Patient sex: M
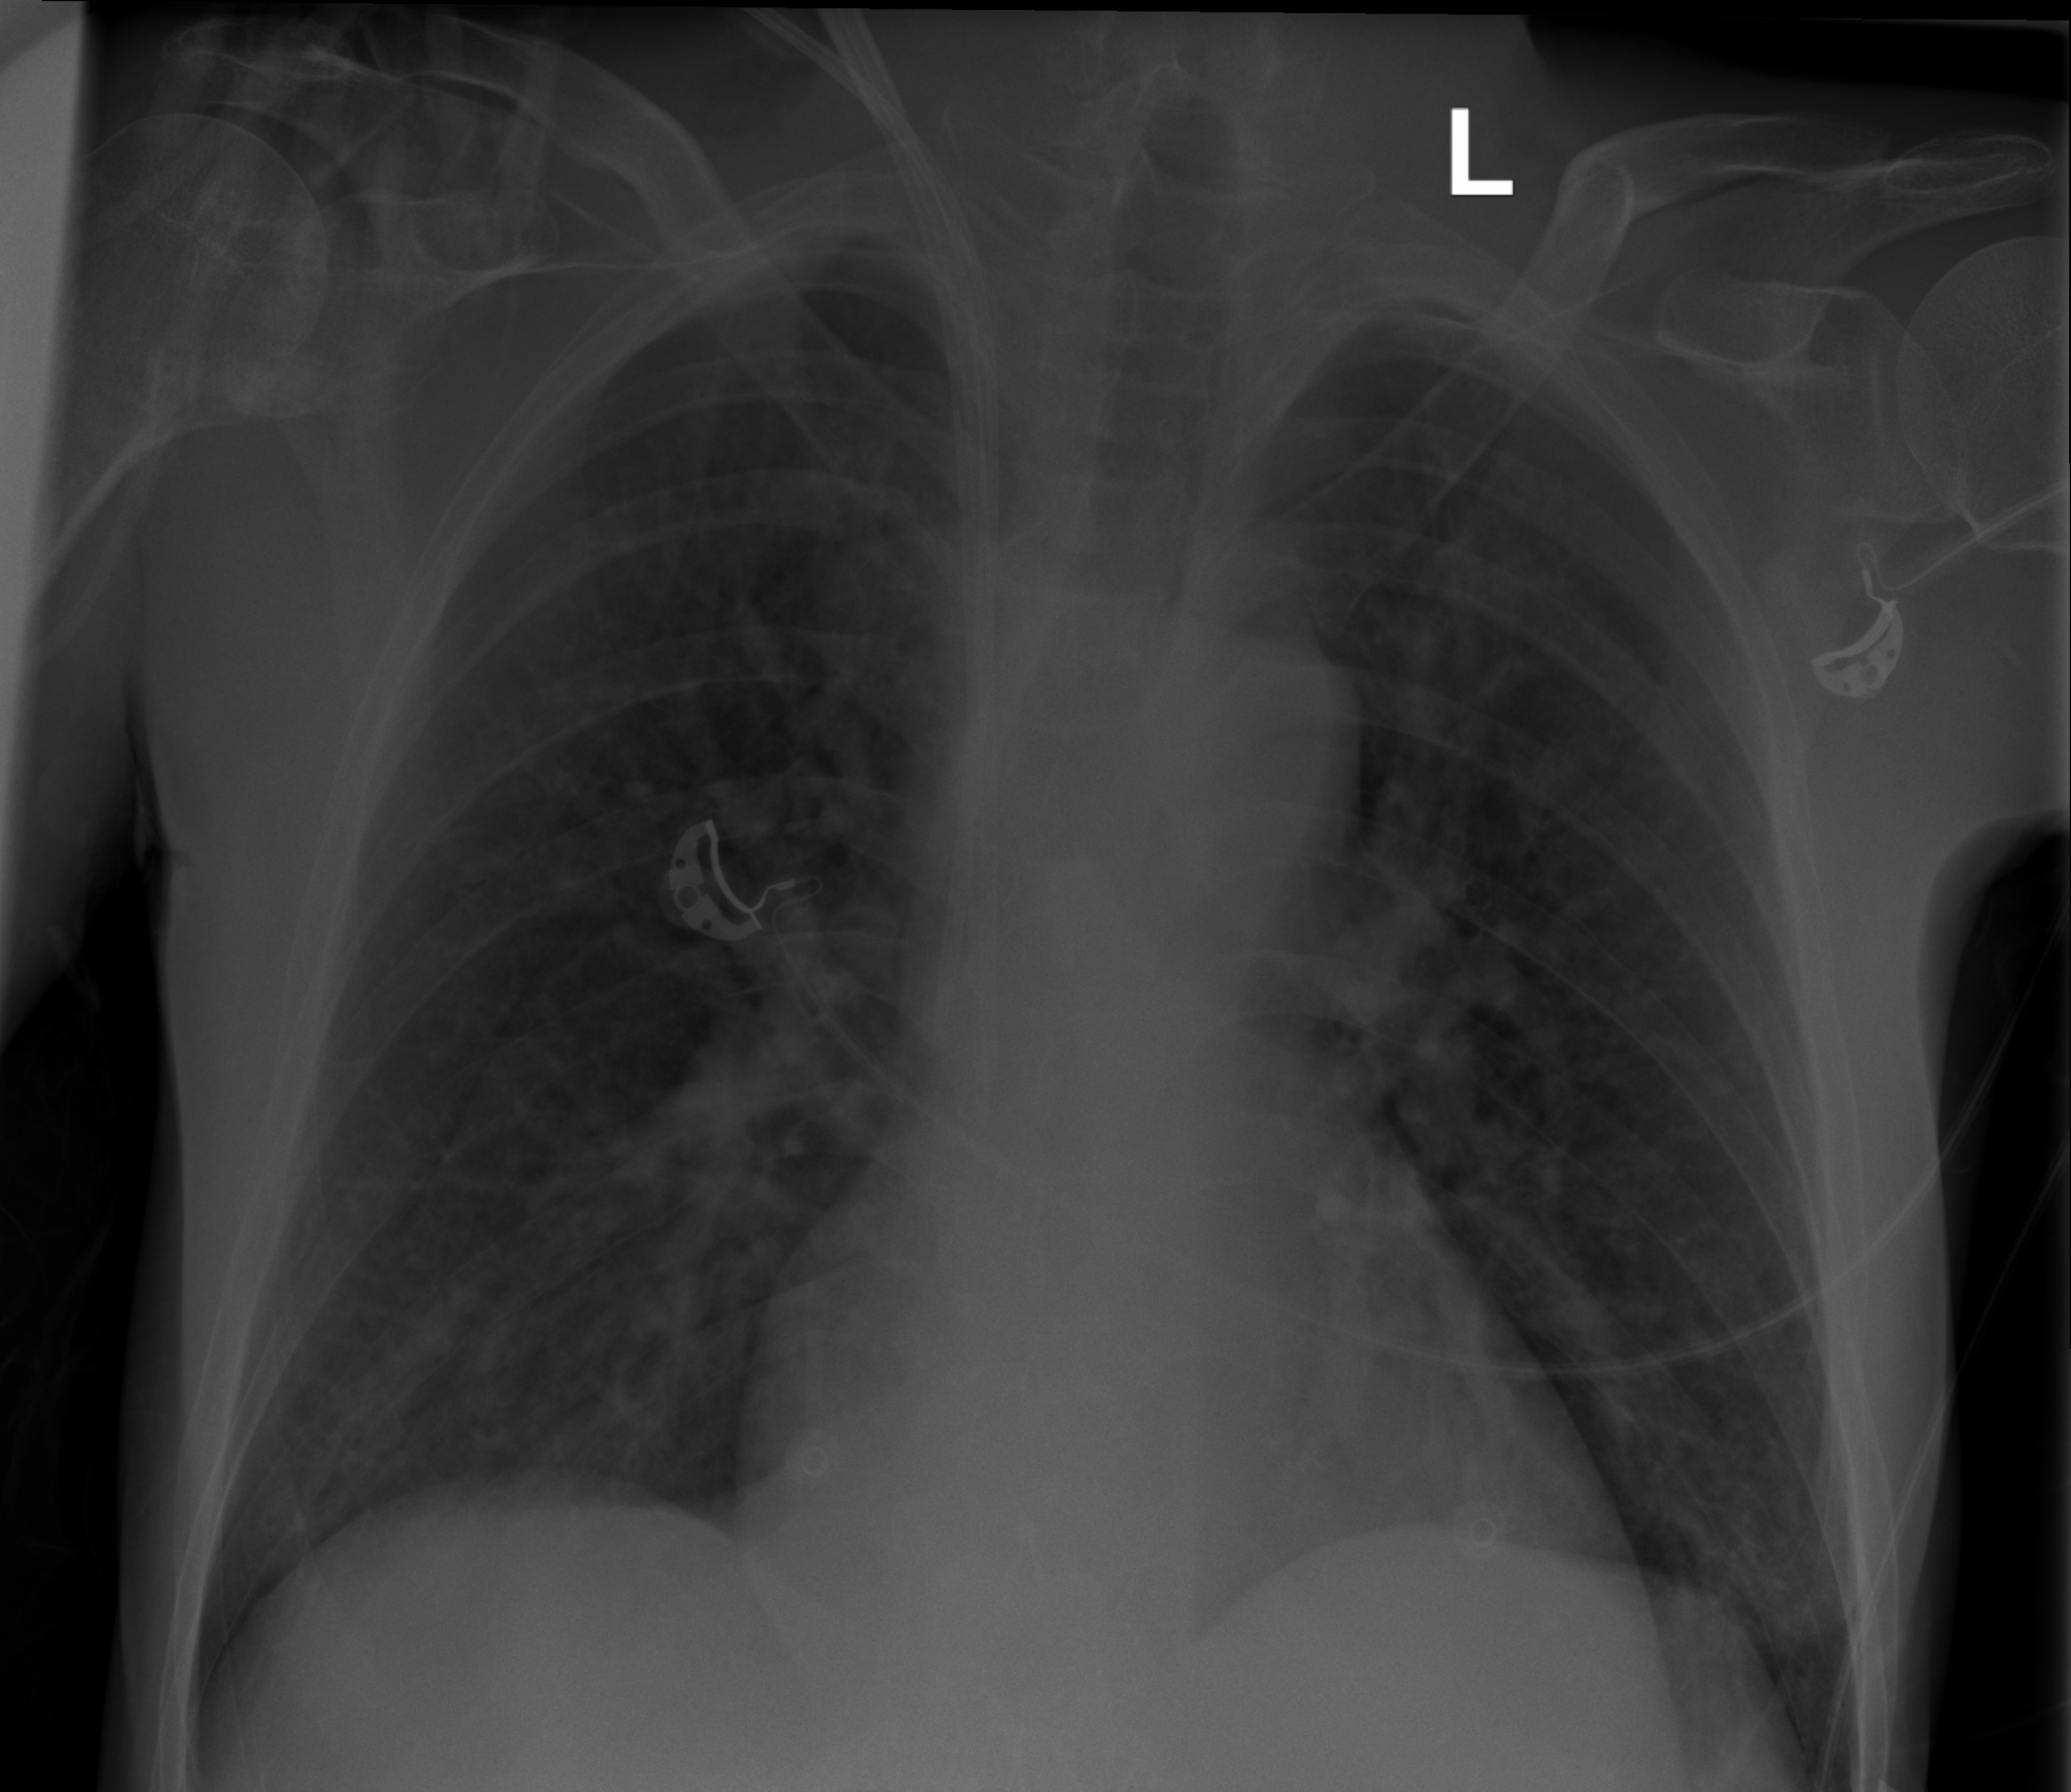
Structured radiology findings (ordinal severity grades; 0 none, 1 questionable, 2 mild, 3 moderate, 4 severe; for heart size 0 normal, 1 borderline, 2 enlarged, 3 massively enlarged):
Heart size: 0
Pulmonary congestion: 2
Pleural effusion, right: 0
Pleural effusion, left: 0
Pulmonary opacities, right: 0
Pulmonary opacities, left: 0
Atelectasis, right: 0
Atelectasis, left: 0